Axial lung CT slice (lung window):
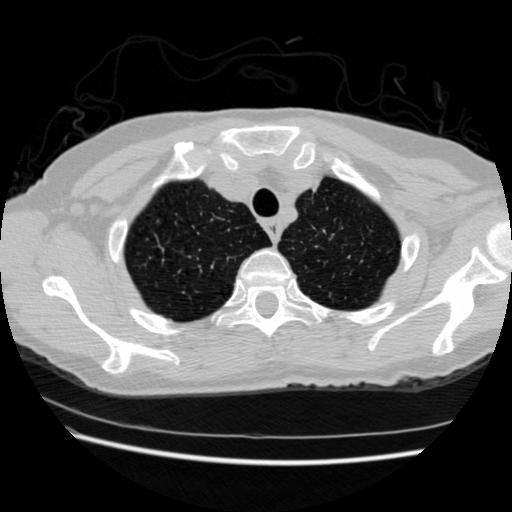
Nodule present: no